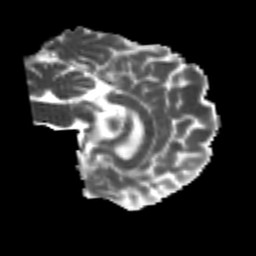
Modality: MD
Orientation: sagittal
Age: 23
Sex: male
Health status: healthy
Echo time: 0.074 s